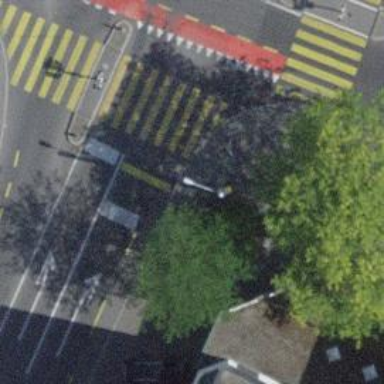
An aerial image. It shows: Kerb barrier.